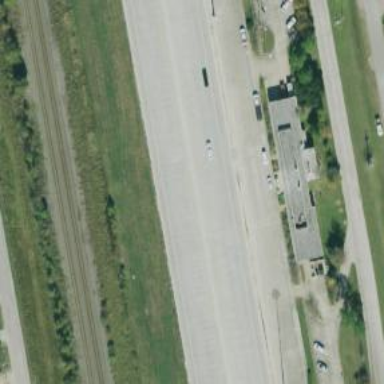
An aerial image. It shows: Toll gantry on the road.